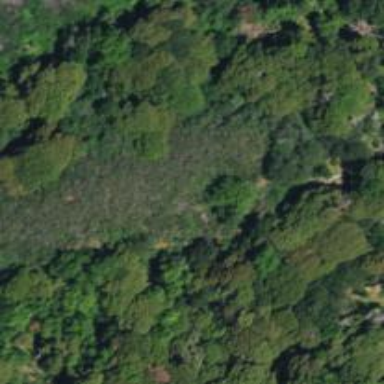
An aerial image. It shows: Patch of scrub vegetation.